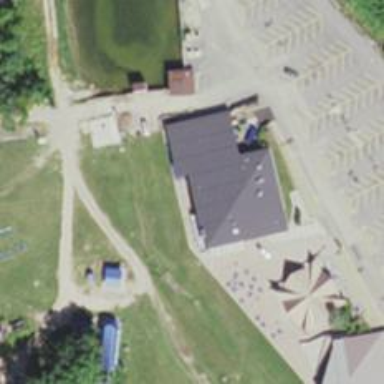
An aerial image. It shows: Ski school.